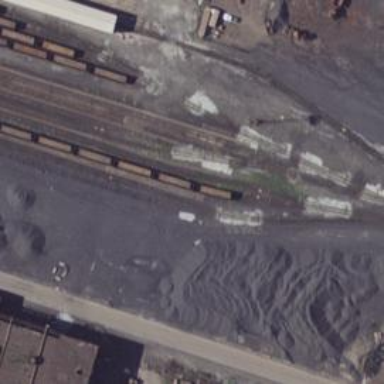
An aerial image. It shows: Rail spur service.